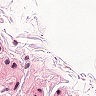
Metastatic tissue present: no